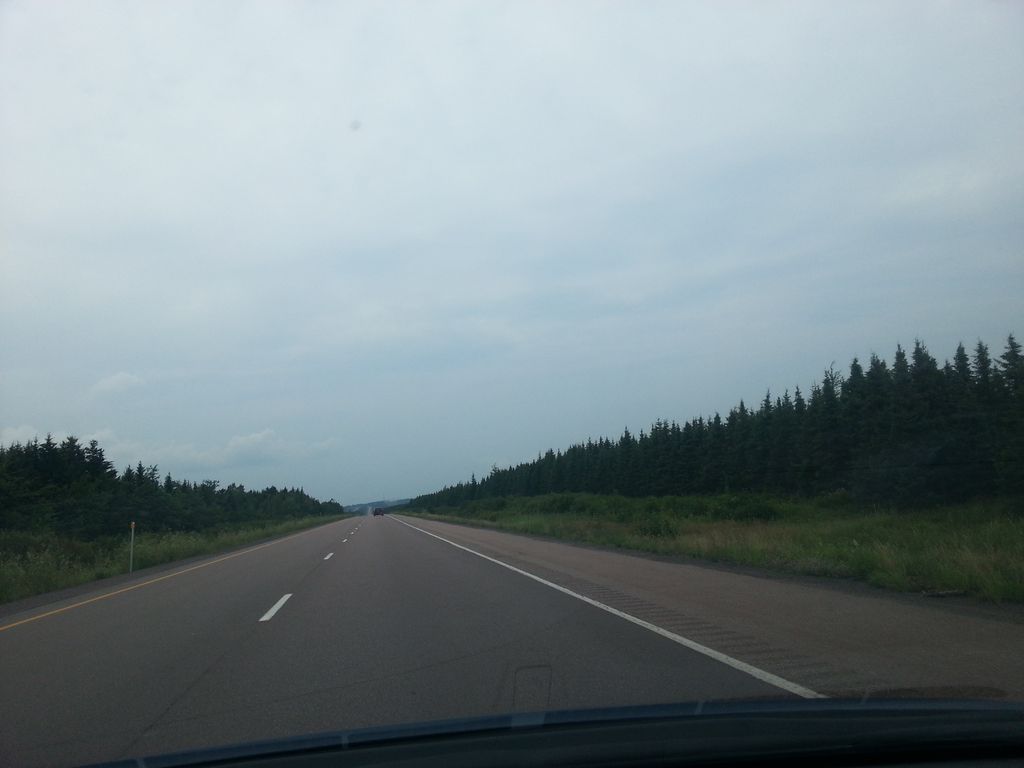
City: charlottetown